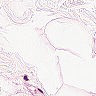
Metastatic tissue present: no